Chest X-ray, PA view. Patient: 78 years old, sex M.
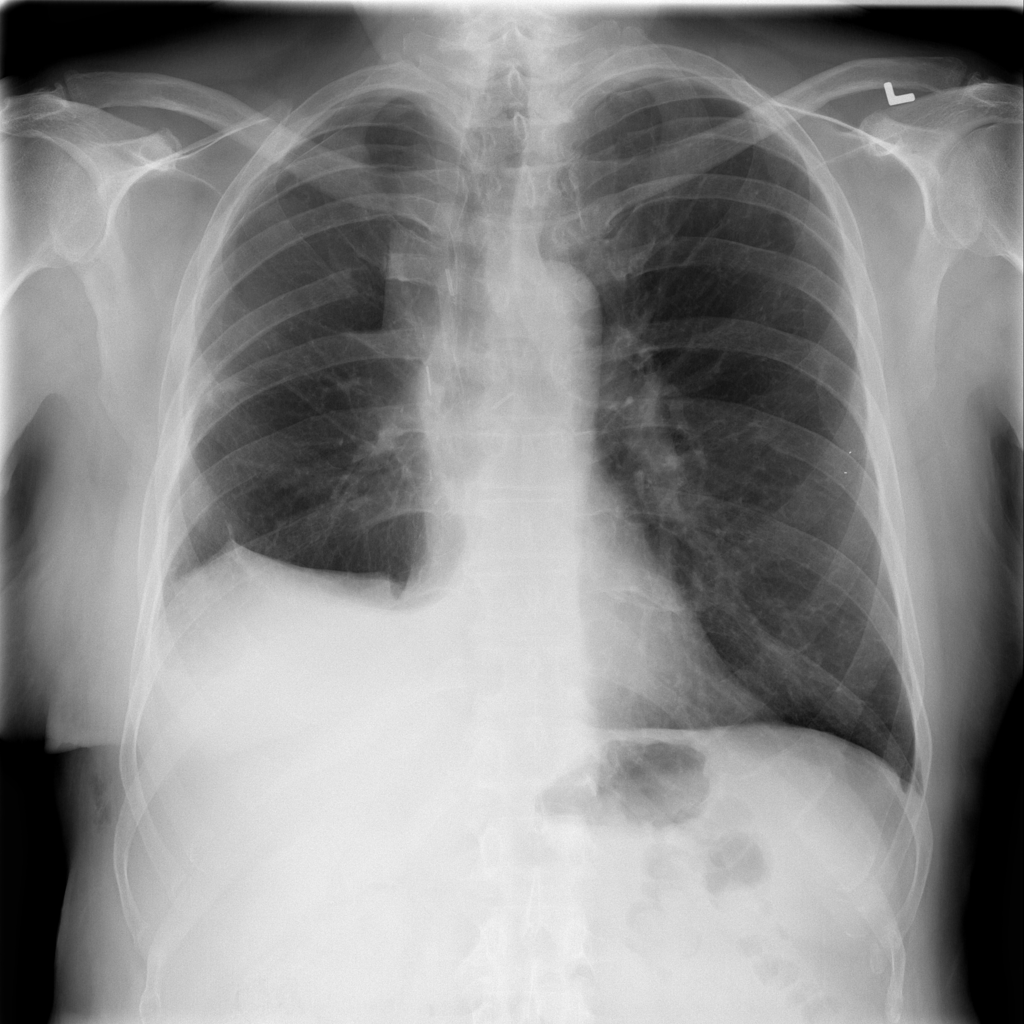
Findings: Pneumothorax